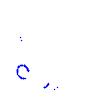
Particle: pion